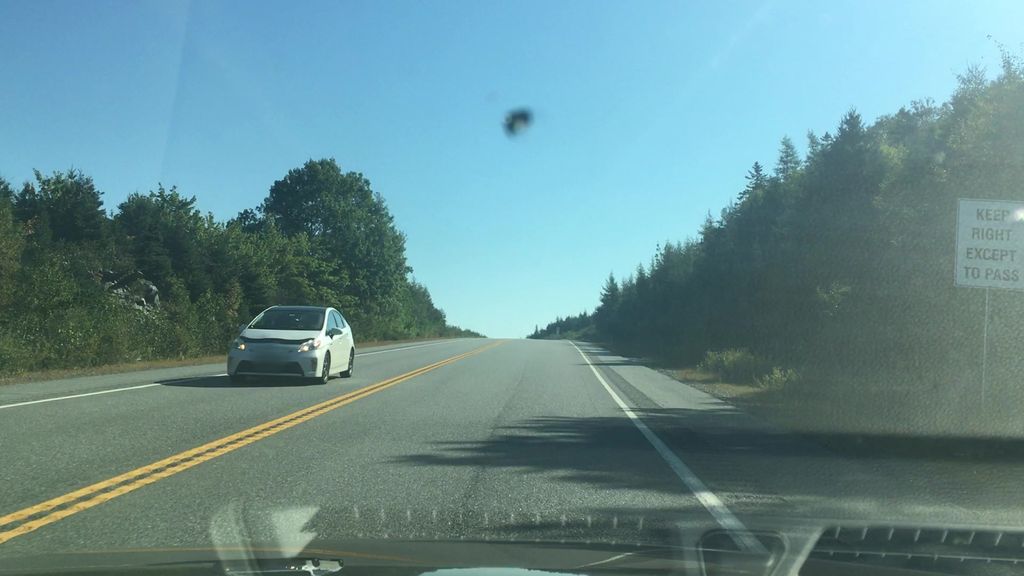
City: halifax